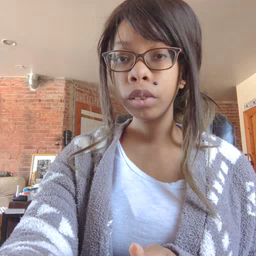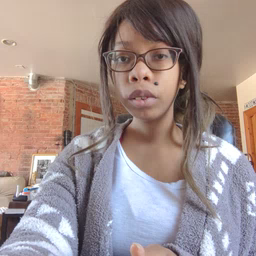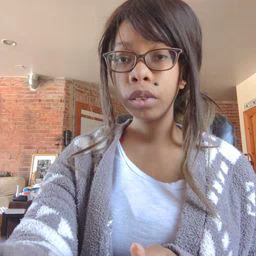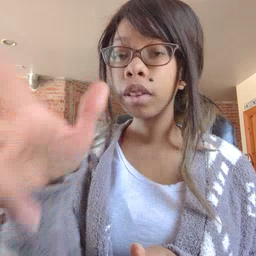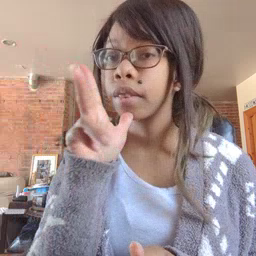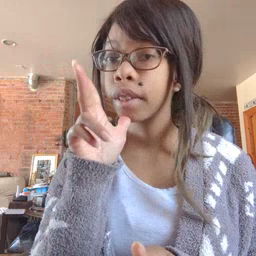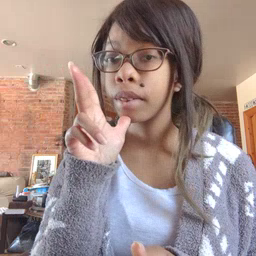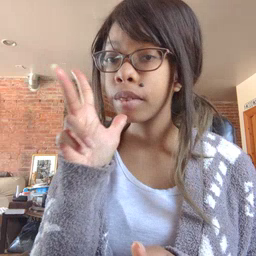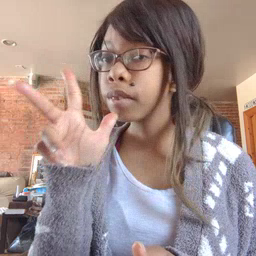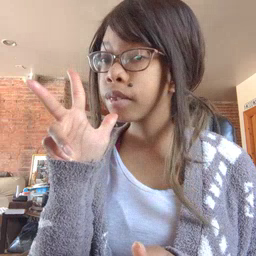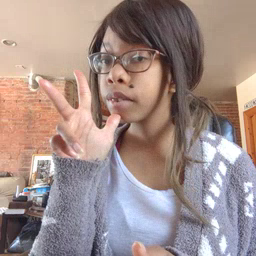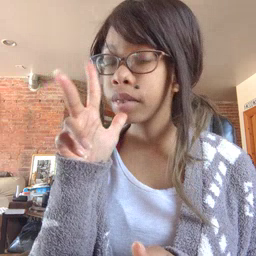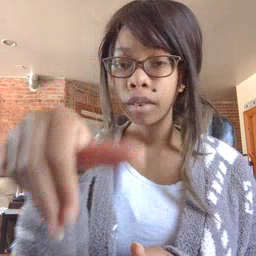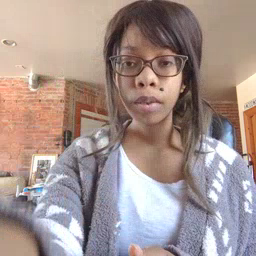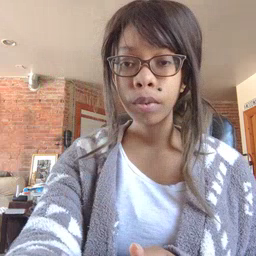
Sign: hen